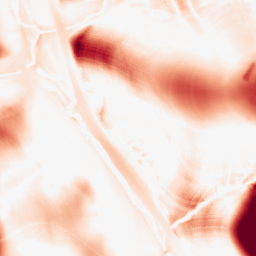
Category: morphological
Decomposition family: morphological
Decomposition parameters: operation: opening
size: 50
Upsampling method: cubic_catmull_rom
Upsampling parameters: scale: 2
Upsampling scale: 2